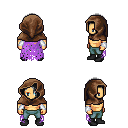
a pixel art fantasy rpg character, male body template, human, tanned skin, maroon tattered cape, teal pants, gray bangs hairstyle, cloth hood, white cloth bracers, black shoes, four views (front, back, left, right), 2x2 character sprite sheet, small pixel art, hard edges, no anti-aliasing